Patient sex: M
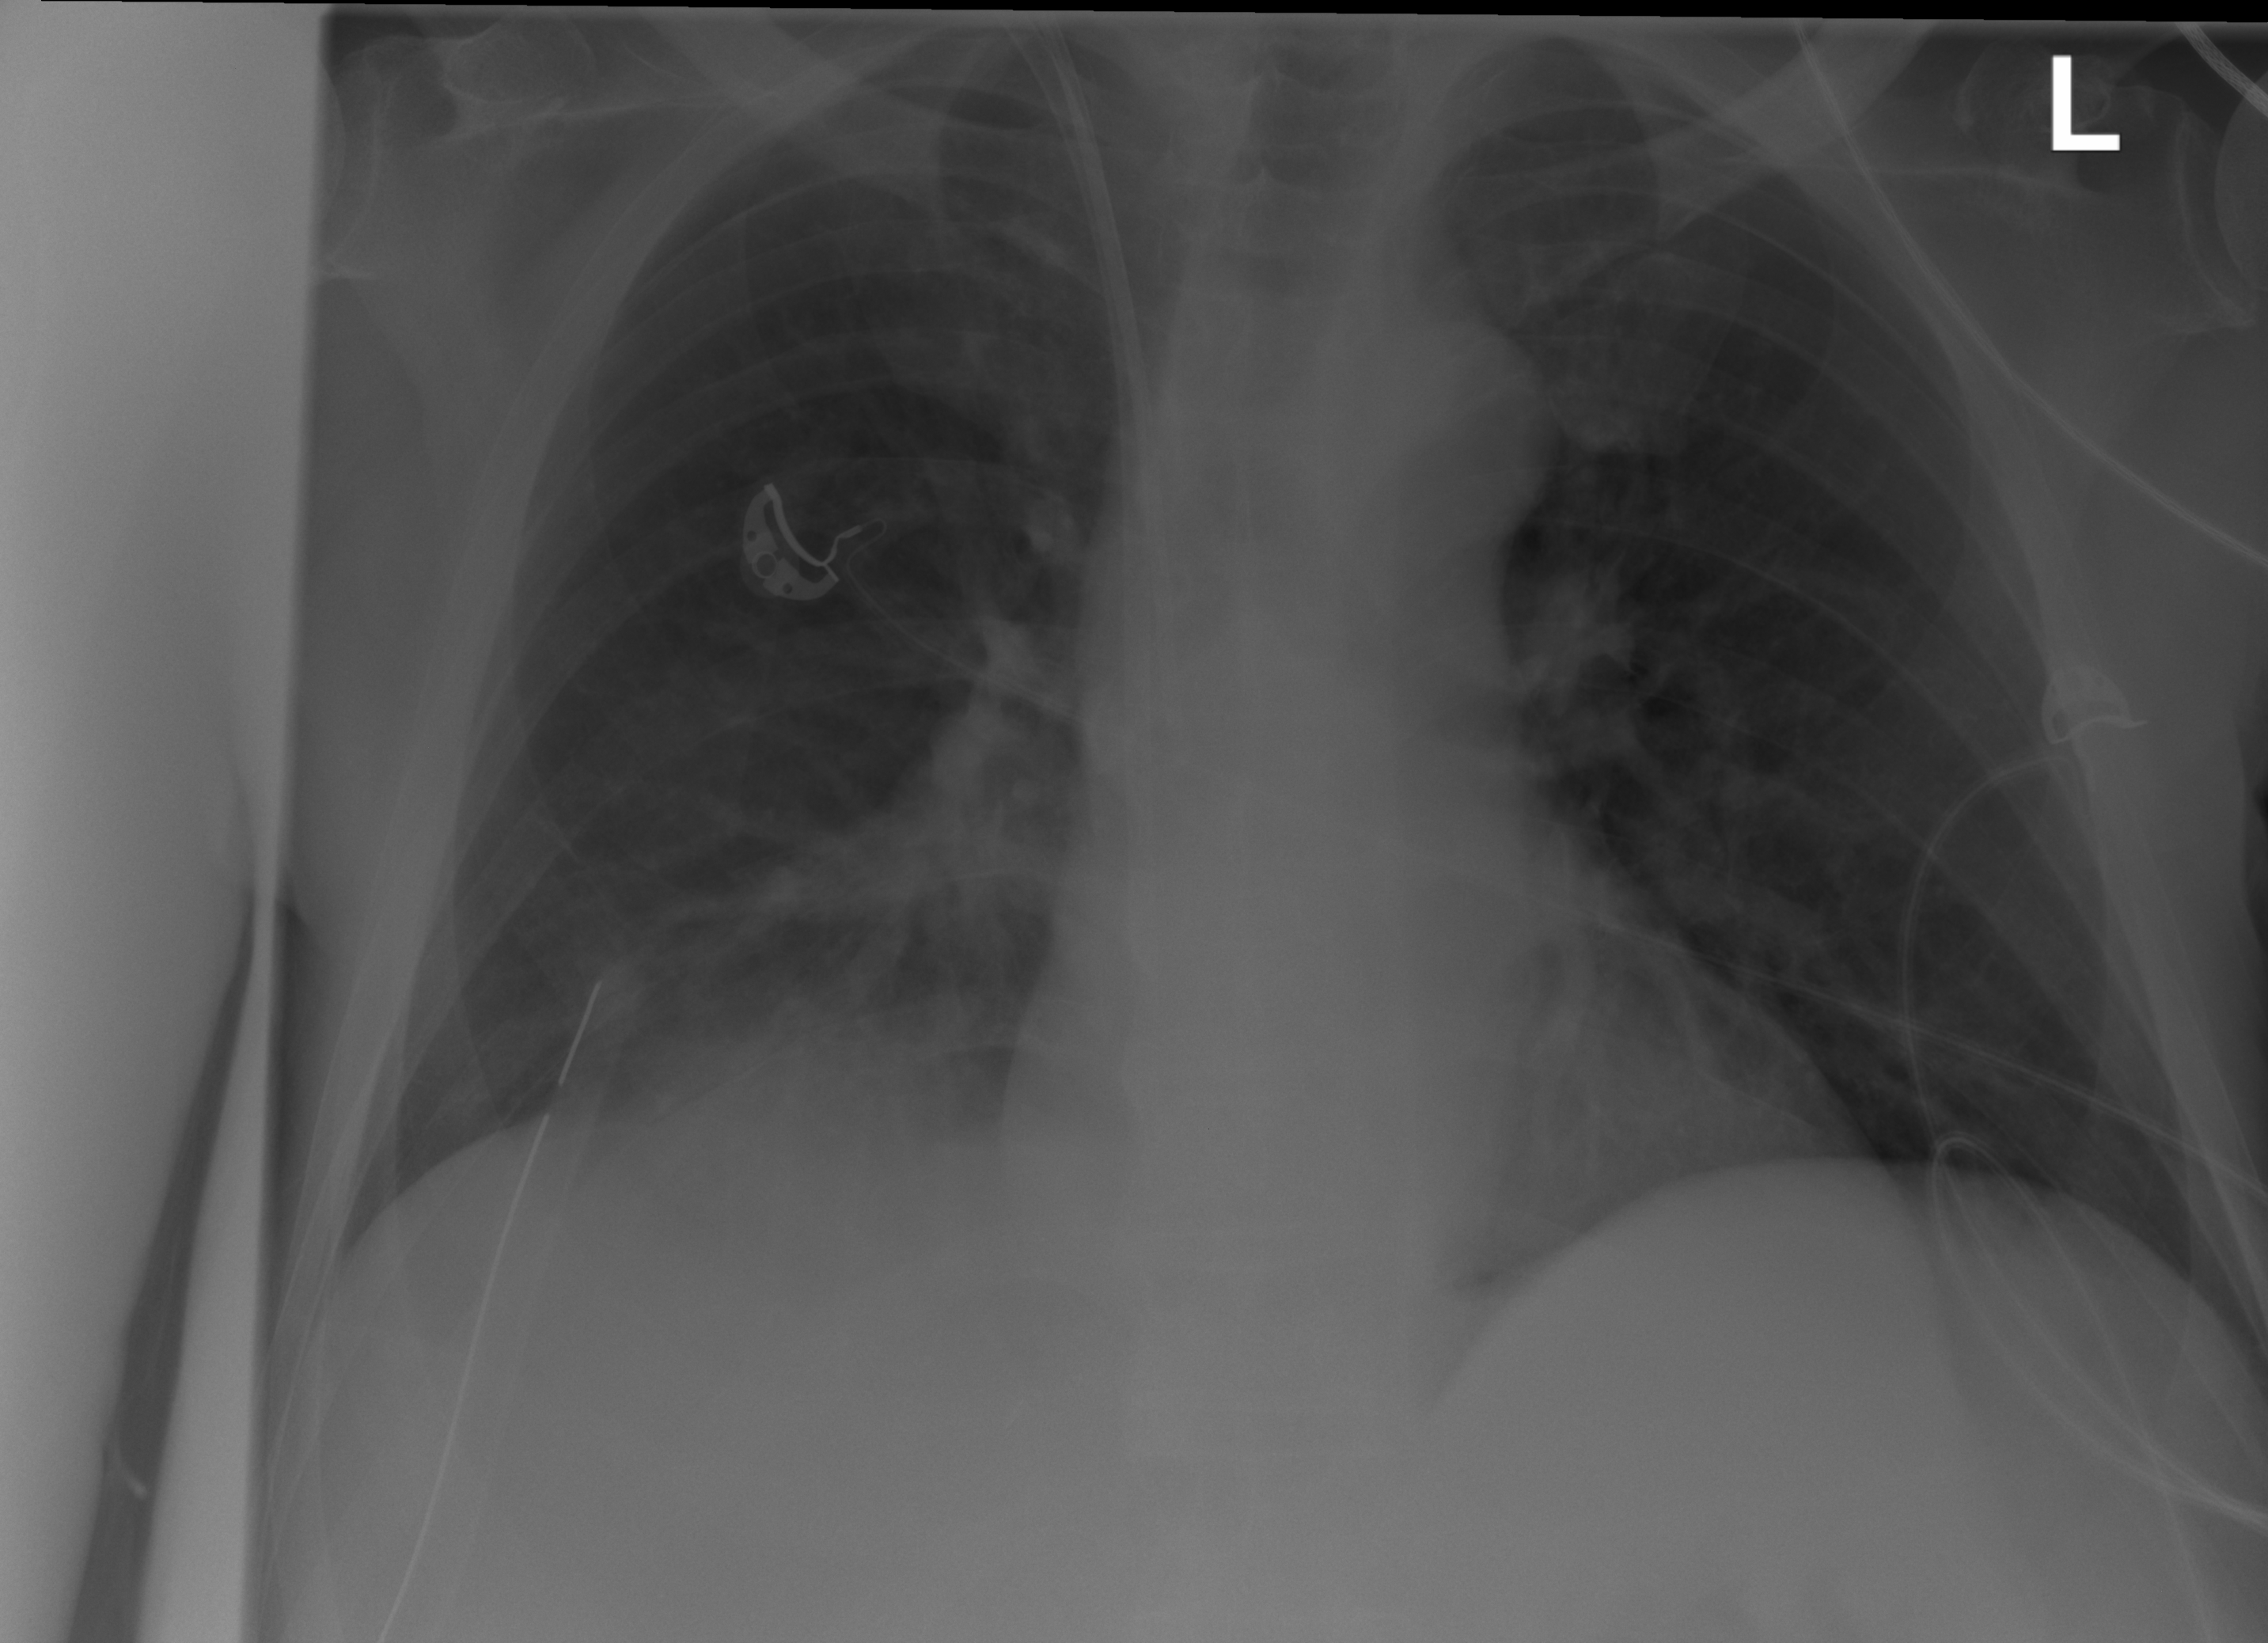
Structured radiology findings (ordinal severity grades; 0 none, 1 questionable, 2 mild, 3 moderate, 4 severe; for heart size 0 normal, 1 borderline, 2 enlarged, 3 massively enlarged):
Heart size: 0
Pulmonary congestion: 0
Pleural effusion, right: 0
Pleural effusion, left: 0
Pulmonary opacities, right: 2
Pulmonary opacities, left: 0
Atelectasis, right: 0
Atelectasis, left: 0